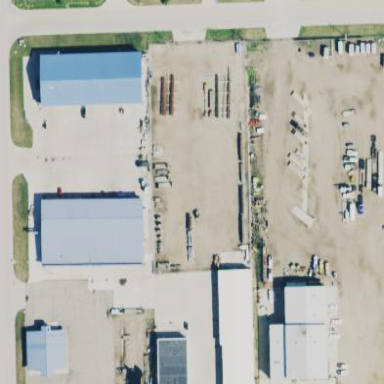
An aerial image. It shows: Industrial area with fenced security.